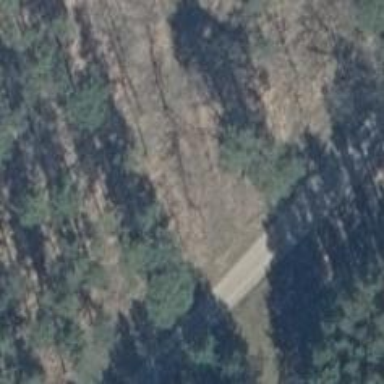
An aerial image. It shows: Dirt track road with grade 4 tracktype.